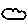
Label: cloud